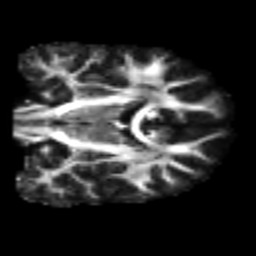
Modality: FA
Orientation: coronal
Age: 20
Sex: male
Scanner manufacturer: siemens
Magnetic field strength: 3 T
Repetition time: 2.3 s
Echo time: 0.085 s